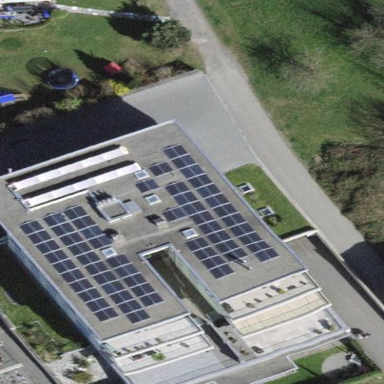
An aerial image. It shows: Solar power generator.